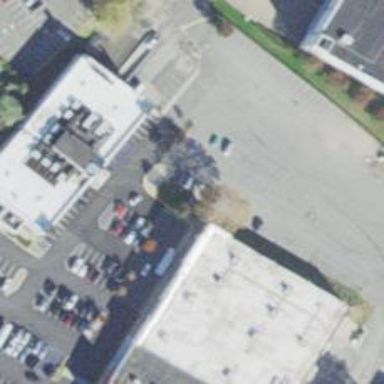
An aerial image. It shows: Part of building.